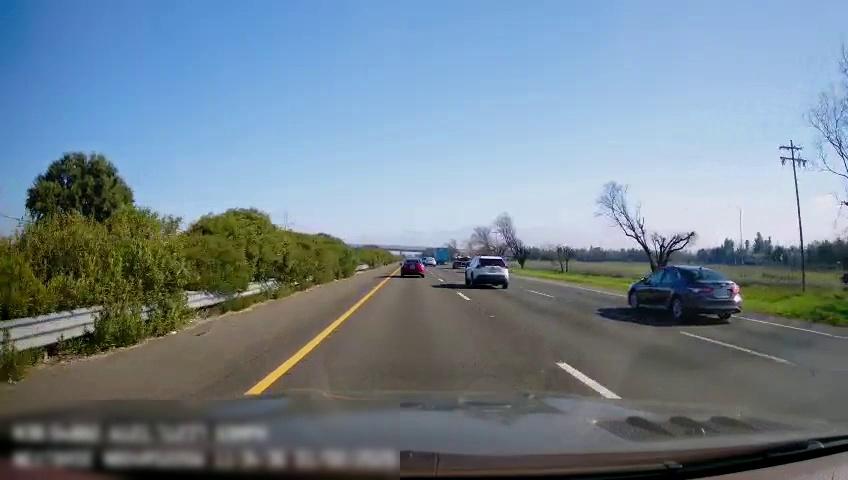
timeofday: Day
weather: Sunny
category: Drivable Space
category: Vehicles | Car
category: Vehicles | SUV
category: Vehicles | Truck
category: Vehicles | Truck
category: Vehicles | Car
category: Vehicles | SUV
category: Drivable Space
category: Vehicles | SUV
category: Lanes | Current Lane
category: Lanes | Current Lane
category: Lanes | Alternate Lane
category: Lanes | Alternate Lane